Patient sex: M
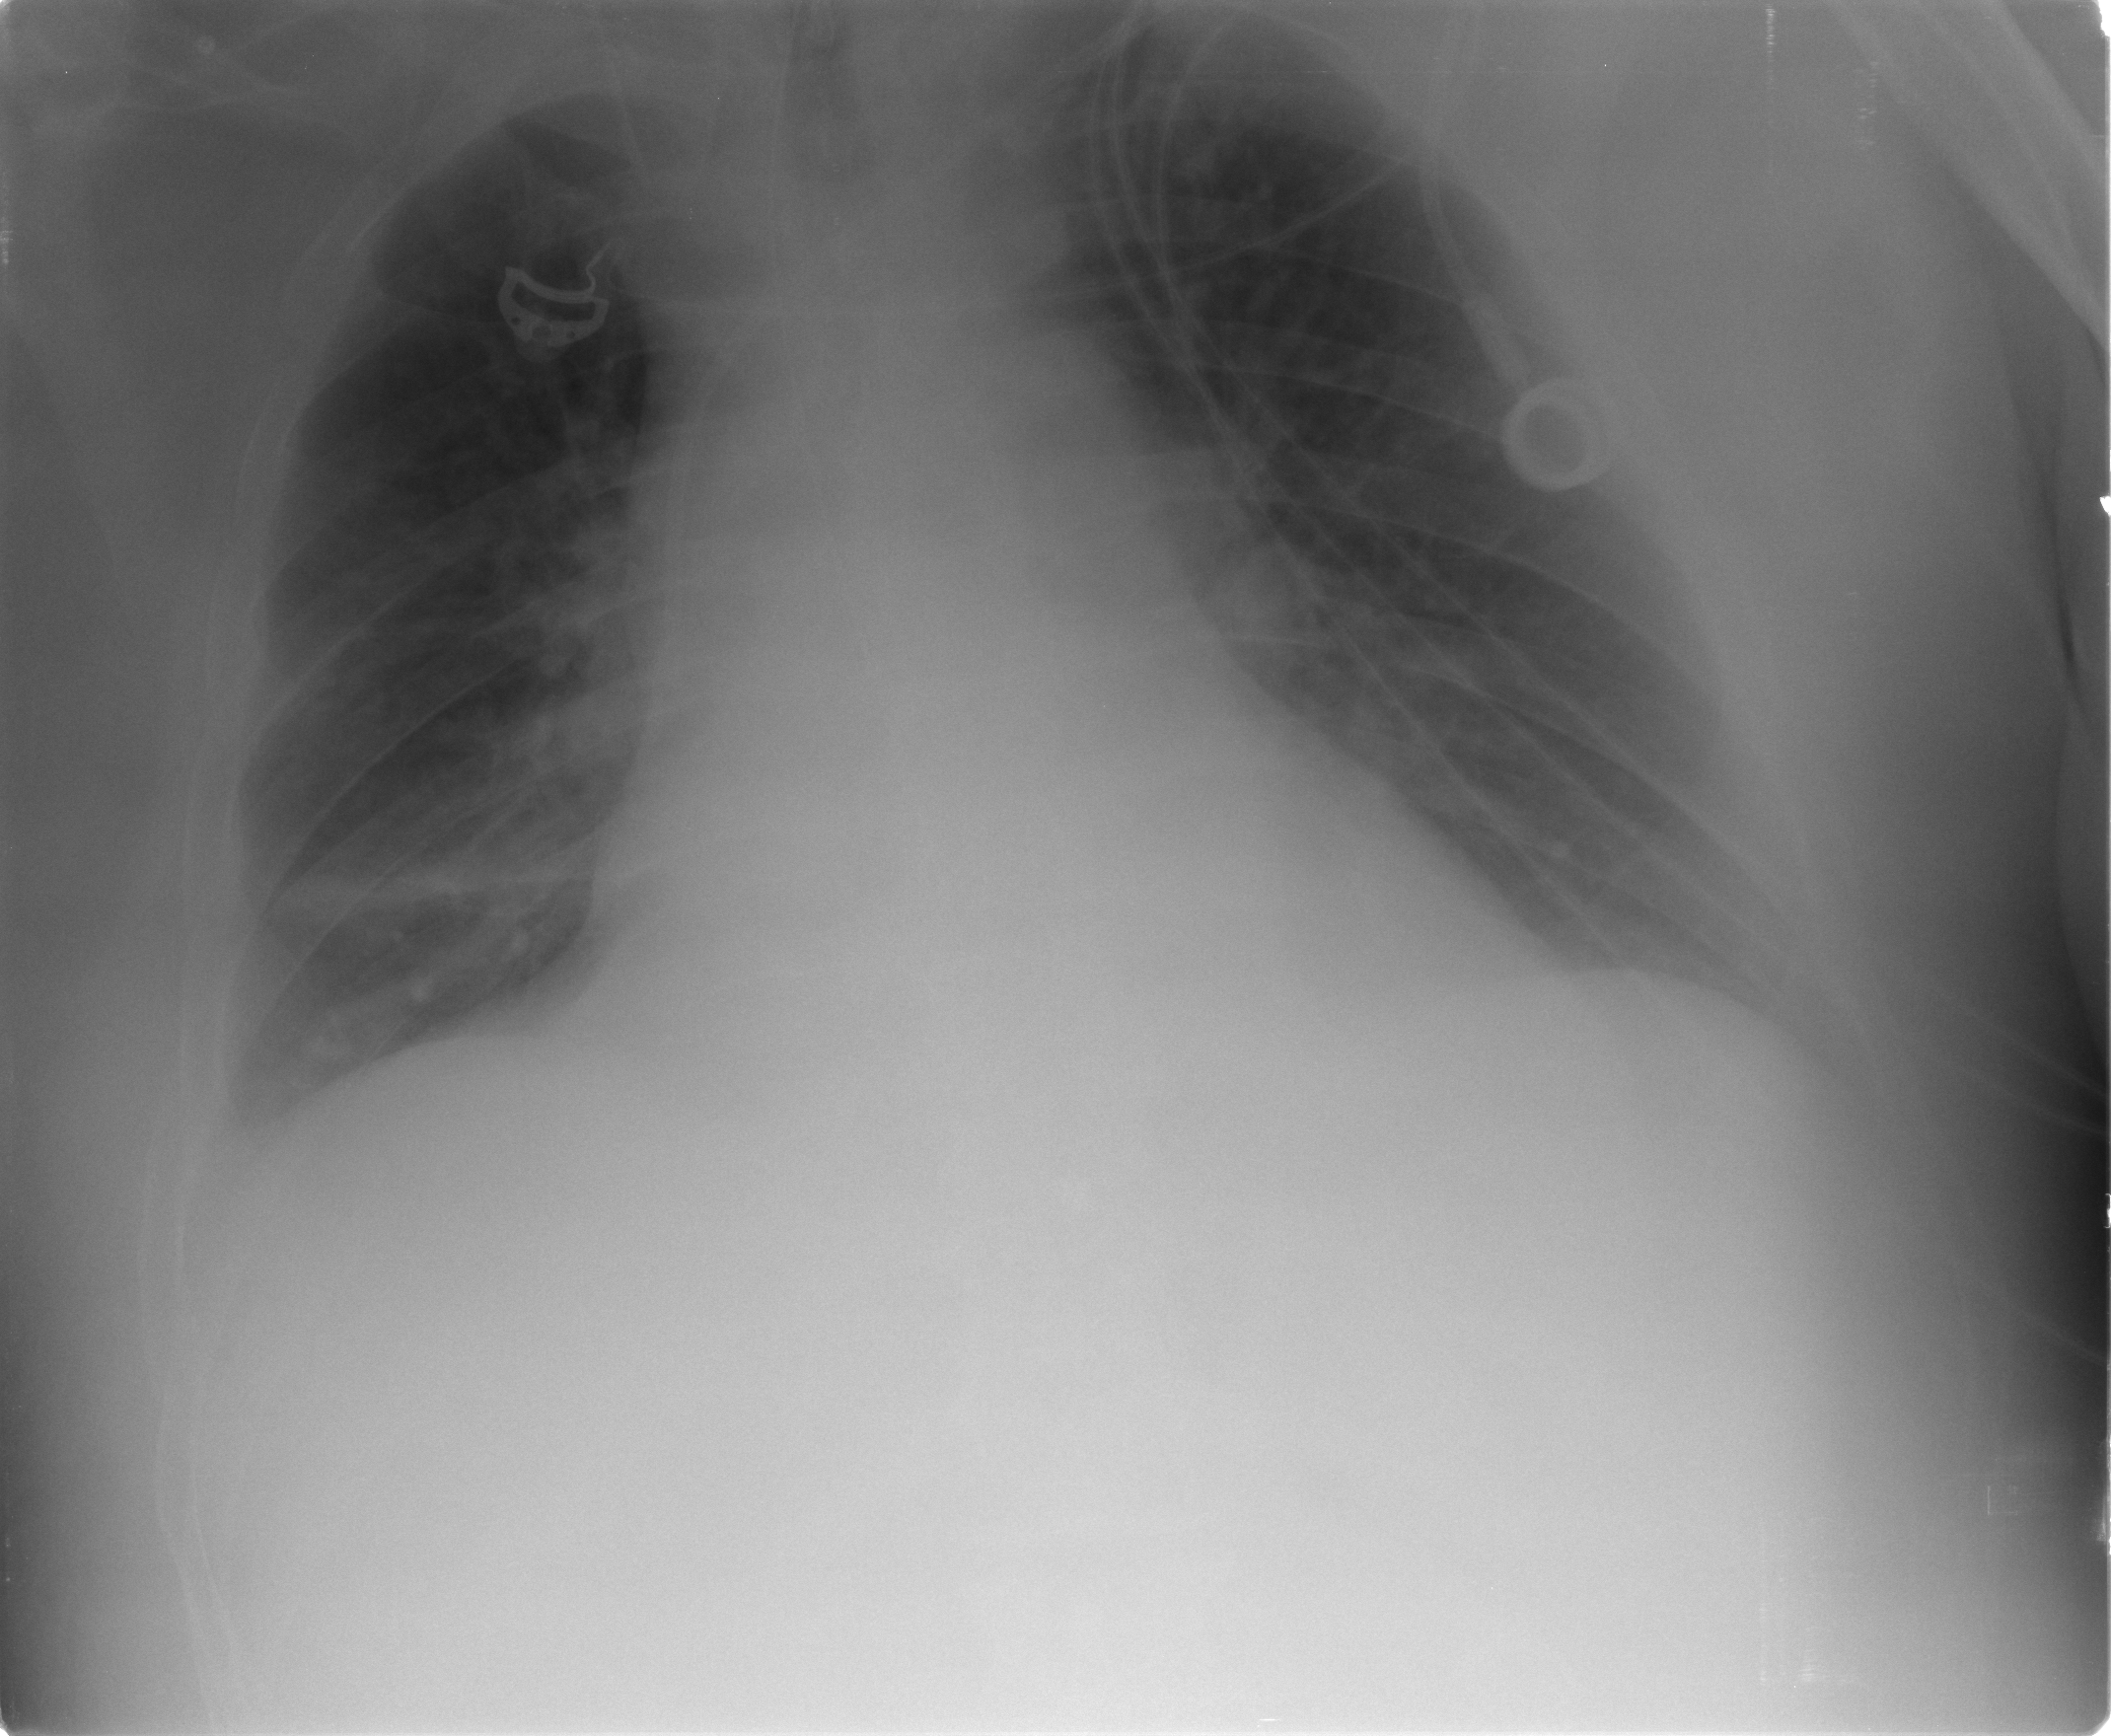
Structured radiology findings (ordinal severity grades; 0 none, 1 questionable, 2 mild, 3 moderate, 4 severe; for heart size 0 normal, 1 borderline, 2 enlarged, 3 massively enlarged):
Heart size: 0
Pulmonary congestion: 2
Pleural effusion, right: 2
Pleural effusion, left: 1
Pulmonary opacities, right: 0
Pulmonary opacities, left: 0
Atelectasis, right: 2
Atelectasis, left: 0